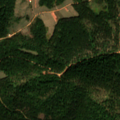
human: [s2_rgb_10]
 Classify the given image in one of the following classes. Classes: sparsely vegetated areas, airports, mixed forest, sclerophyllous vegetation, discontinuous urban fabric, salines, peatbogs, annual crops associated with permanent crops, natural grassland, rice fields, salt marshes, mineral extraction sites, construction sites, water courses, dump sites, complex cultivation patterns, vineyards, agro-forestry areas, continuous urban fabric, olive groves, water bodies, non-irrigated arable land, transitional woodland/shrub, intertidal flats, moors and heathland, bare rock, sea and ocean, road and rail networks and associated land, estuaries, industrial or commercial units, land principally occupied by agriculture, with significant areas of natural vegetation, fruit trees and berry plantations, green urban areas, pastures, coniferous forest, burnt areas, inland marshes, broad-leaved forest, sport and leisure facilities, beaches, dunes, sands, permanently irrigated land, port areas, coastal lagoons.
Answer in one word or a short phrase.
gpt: broad-leaved forest, natural grassland